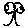
Label: tree